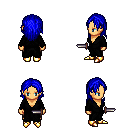
a pixel art fantasy rpg character, female body template, human, tanned skin, gray robe, gold greaves, blue long hairstyle, gold boots, dagger, four views (front, back, left, right), 2x2 character sprite sheet, small pixel art, hard edges, no anti-aliasing